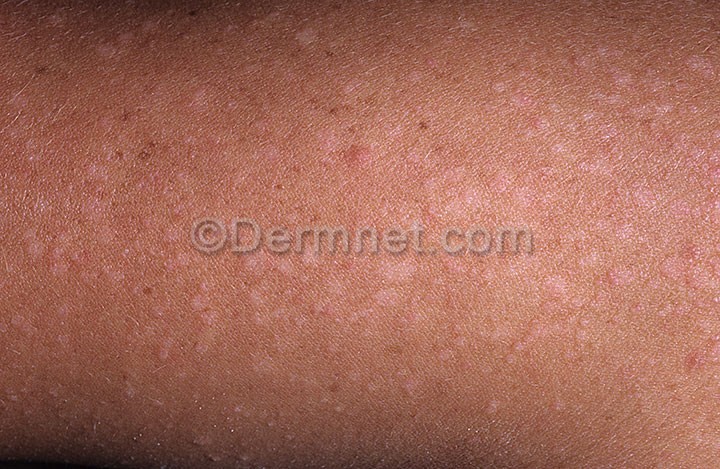
Disease: Tinea Ringworm Candidiasis and other Fungal Infections